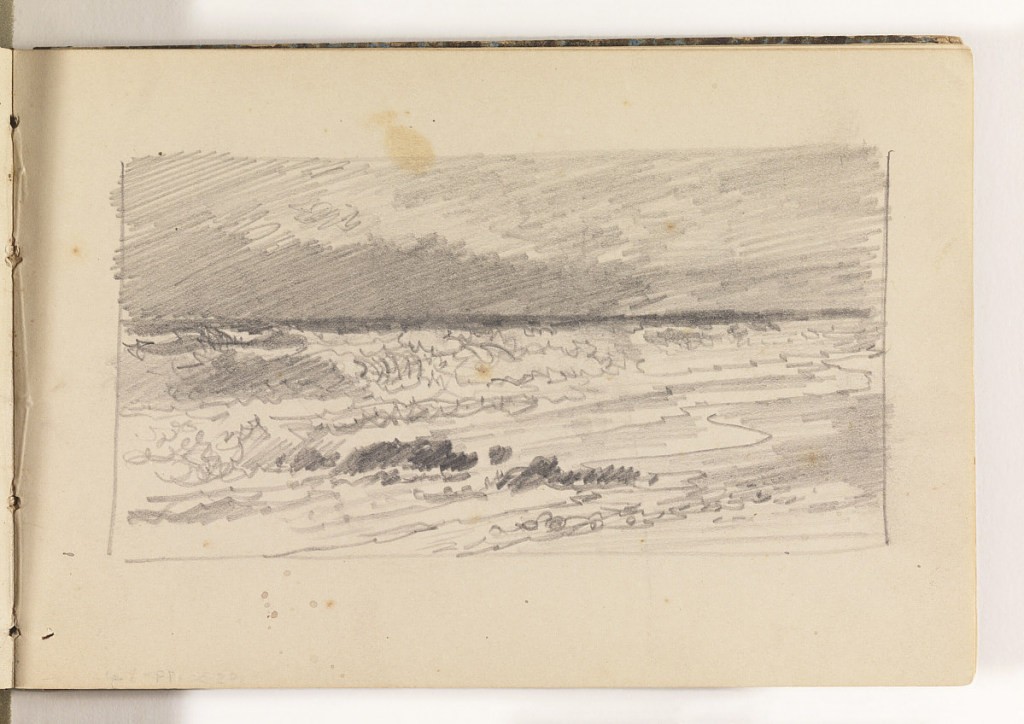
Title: Study of Rough Waves Breaking on Beach
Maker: William Trost Richards, American, 1833–1905
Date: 1870–85
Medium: Graphite on cream wove paper, bound
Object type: Sketchbook folio
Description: Study of beach with large, rough waves crashing on shore.